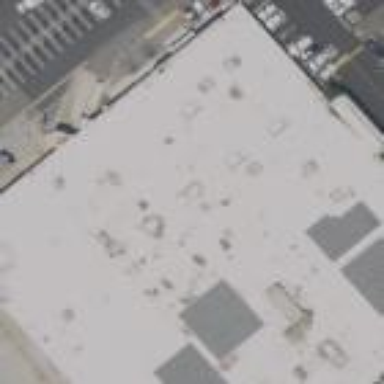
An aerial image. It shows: Department store building.